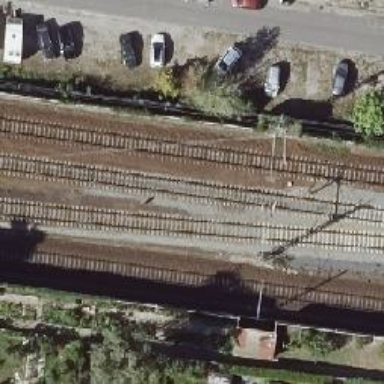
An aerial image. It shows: Railway with electrified contact lines.